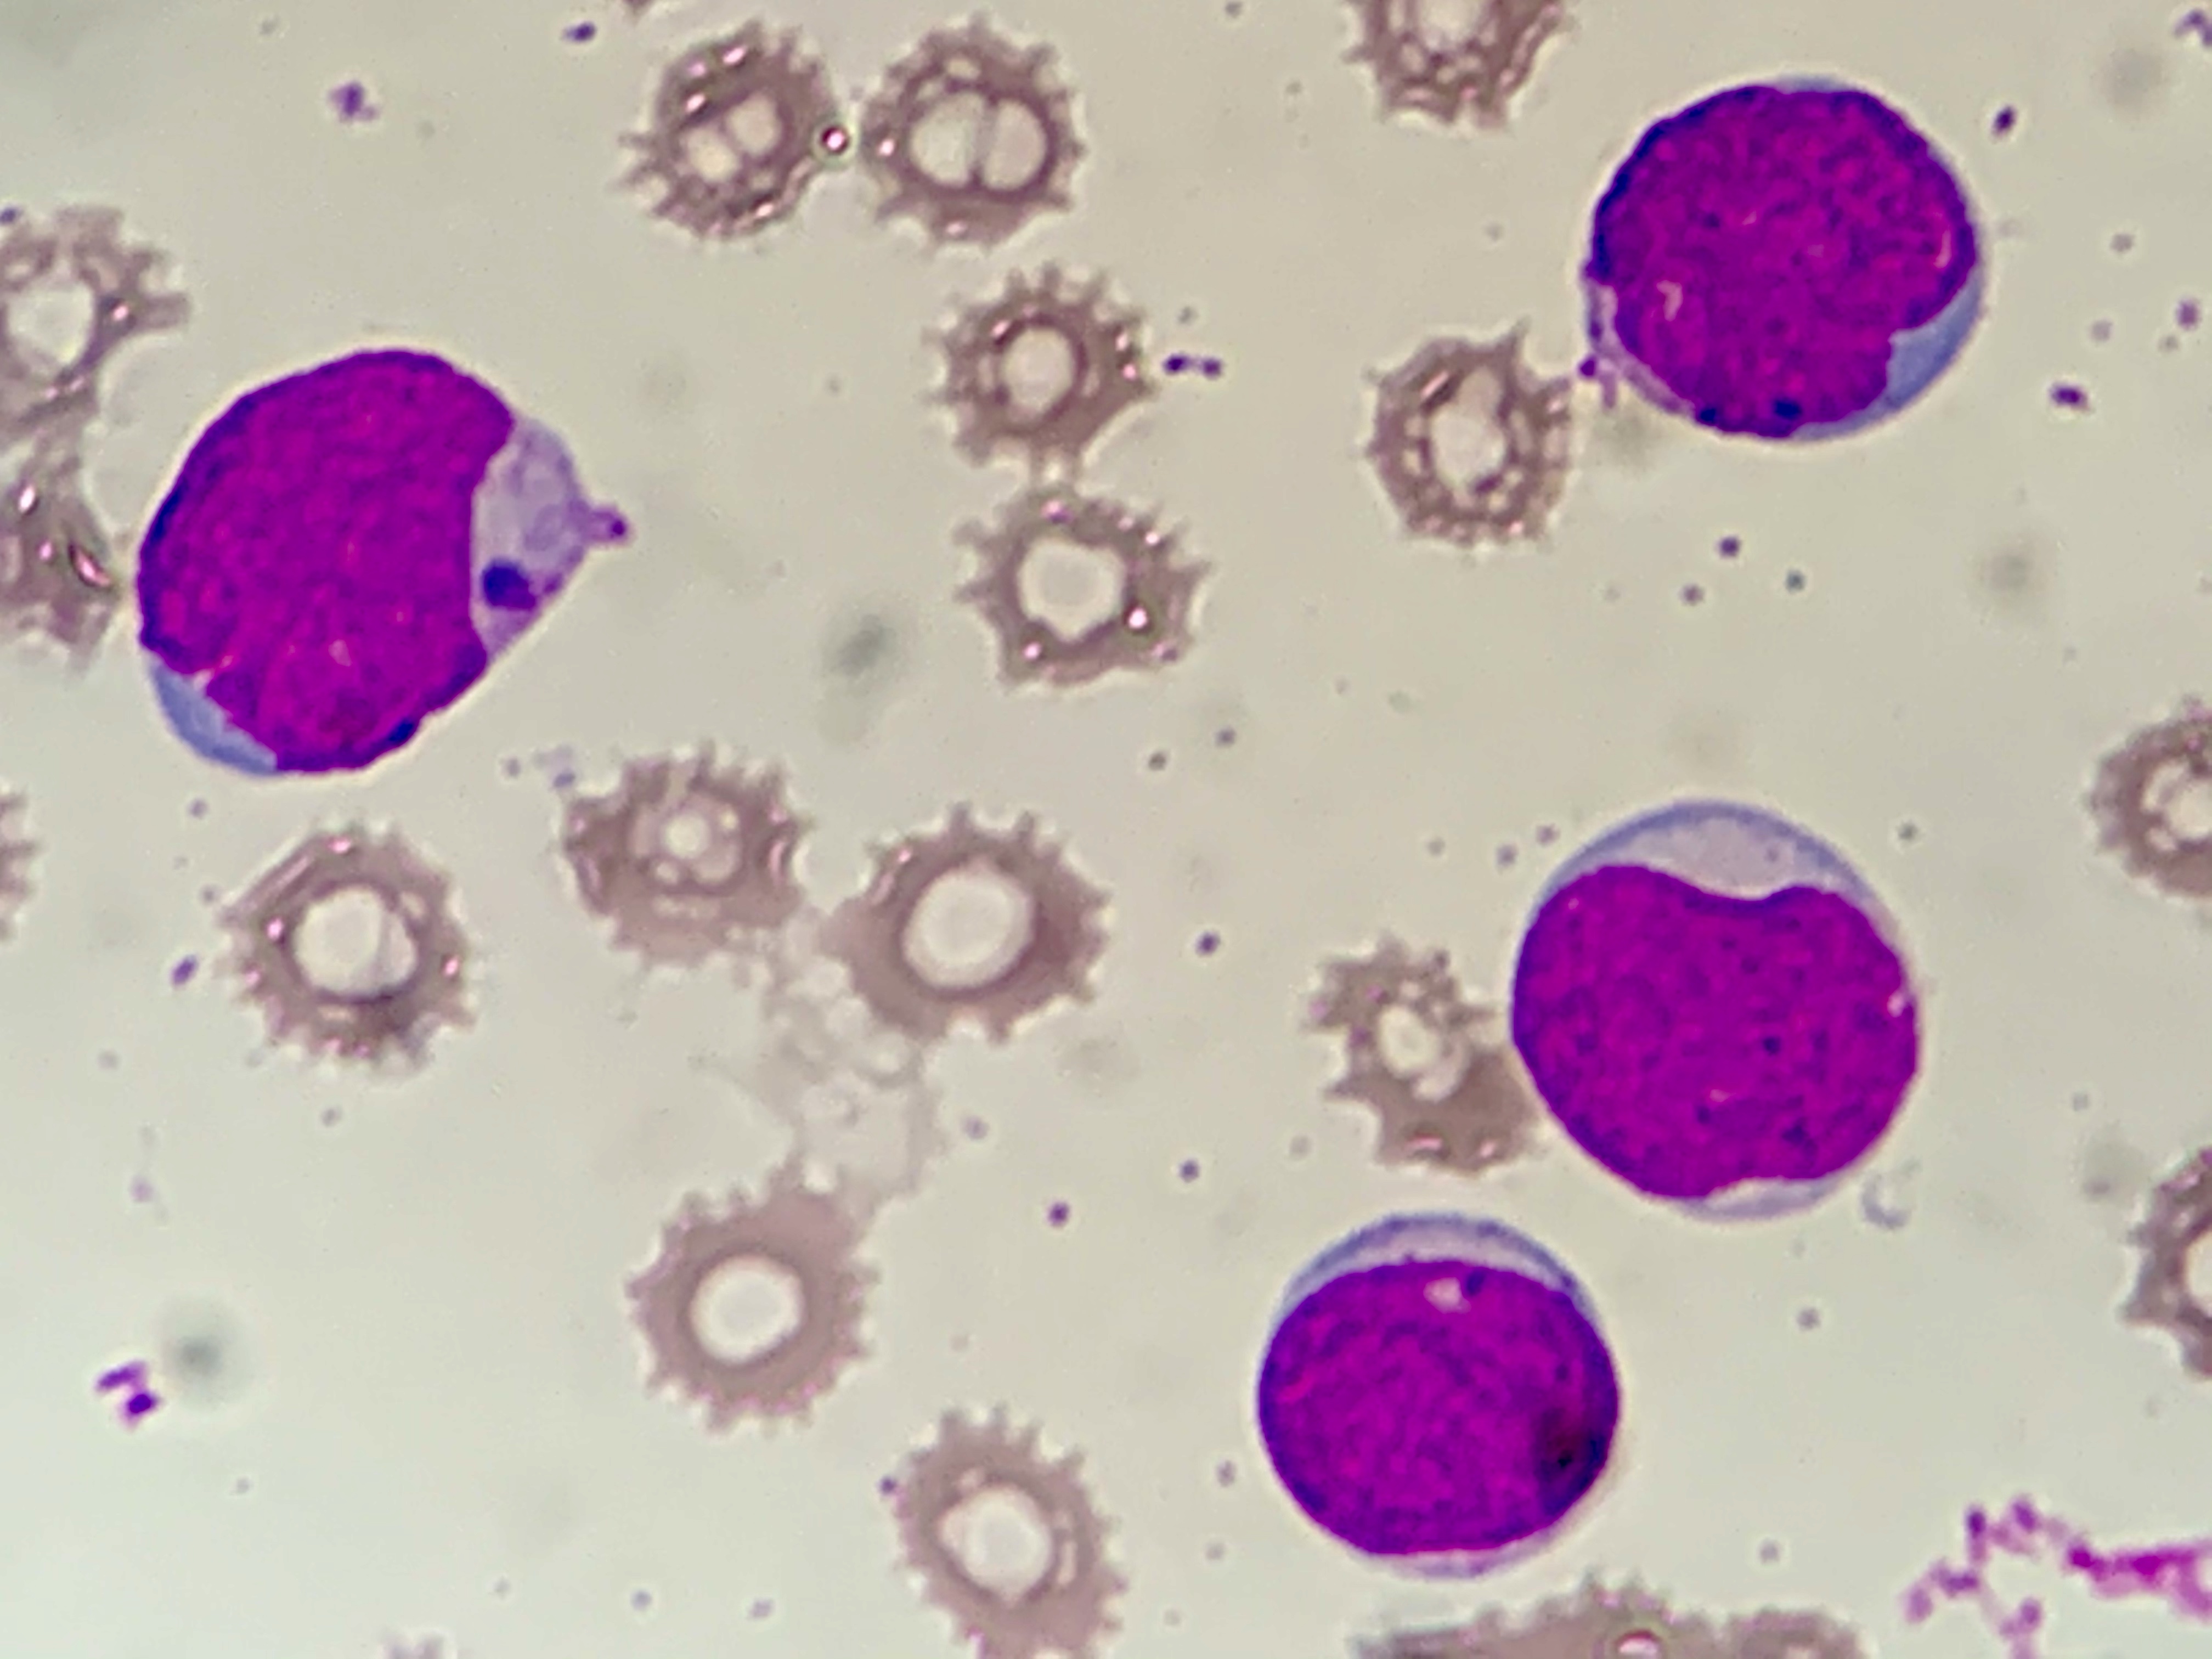
Cell type: BLAST CELLS